Question: i have a little big problem with a project in Bootstrap. I have two files with the same code: ctr+a to select all the code from the original file, ctrl+c to copy it then ctrl+v to paste it in the second file.
I'm currently using Bootstrap 3.
The result is this:

The original file is the one in the bottom half of the image and the copy is the one in the upper half.
Both files are in the same directory. The code is this:
'''
<!DOCTYPE html>
<html lang="en">
<head>
<meta charset="utf-8">
<meta name="viewport" content="width=device-width, initial-scale=1.0">
<meta name="description" content="">
<meta name="author" content="">
<!-- <link rel="shortcut icon" href="../../assets/ico/favicon.png"> -->
<title>Navbar Template for Bootstrap</title>
<!-- Bootstrap core CSS -->
<link href="css/bootstrap.css" rel="stylesheet">
<link href="css/mainhardt.css" rel="stylesheet">
<!-- HTML5 shim and Respond.js IE8 support of HTML5 elements and media queries -->
<!--[if lt IE 9]>
<script src="js/html5shiv.js"></script>
<script src="js/respond.min.js"></script>
<![endif]-->
</head>
<body>
<div class="container">
<!-- Static navbar -->
<div class="navbar navbar-default">
<div class="navbar-header">
<button type="button" class="navbar-toggle" data-toggle="collapse" data-target=".navbar-collapse">
<span class="icon-bar"></span>
<span class="icon-bar"></span>
<span class="icon-bar"></span>
</button>
<a class="navbar-brand" href="#">Associacio d'Amics de Mainhardt</a>
</div>
<div class="navbar-collapse collapse">
<ul class="nav navbar-nav">
<li class="active"><a href="#">Inici</a></li>
<li class="dropdown">
<a href="#" class="dropdown-toggle" data-toggle="dropdown">Publicacions <b class="caret"></b></a>
<ul class="dropdown-menu">
<li><a href="#">Revistes</a></li>
<li><a href="#">Llibres</a></li>
</ul>
</li>
<li><a href="#">Intercanvi</a></li>
<li class="dropdown">
<a href="#" class="dropdown-toggle" data-toggle="dropdown">Jornades d'Estudis Gaspatxers <b class="caret"></b></a>
<ul class="dropdown-menu">
<li><a href="#">I Jornades "El Carlisme a les nostres terres"</a></li>
<li><a href="#">II Jornades "Memories al voltant d'una guerra"</a></li>
<li><a href="#">III Jornades "Retalls de cultura popular"</a></li>
</ul>
</li>
<li class="dropdown">
<a href="#" class="dropdown-toggle" data-toggle="dropdown">Gent d'aci <b class="caret"></b></a>
<ul class="dropdown-menu">
<li><a href="#">Carme Vidal</a></li>
<li><a href="#">Jorge Julve</a></li>
<li><a href="#">Mar de fons</a></li>
</ul>
</li>
<li class="dropdown">
<a href="#" class="dropdown-toggle" data-toggle="dropdown">Exposicions <b class="caret"></b></a>
<ul class="dropdown-menu">
<li><a href="#">Eclipse 1905</a></li>
<li><a href="#">Cara a cara (Carme Vidal & Joan Sanz)</a></li>
</ul>
</li>
</ul>
</div><!--/.nav-collapse -->
</div>
<!-- Main component for a primary marketing message or call to action -->
<div class="jumbotron" style="background-color: #E3F6CE;">
<img class="img-responsive" src="img/LOGO GRANDE.png"/>
</div>
<!-- Carousel -->
<!-- consult Bootstrap docs at
http://twitter.github.com/bootstrap/javascript.html#carousel -->
<div id="this-carousel-id" class="carousel slide">
<div class="carousel-inner">
<div class="item active">
<a href="http://hubblesite.org/gallery/album/entire/pr2006046a/xlarge_web/npp/128/">
<img class="imagen-slider" src="img/slider/desembre2009.jpg" alt="Antennae Galaxies" />
</a>
<div class="carousel-caption">
<p>The Antennae Galaxies</p>
<p><a href="http://hubblesite.org/gallery/album/entire/pr2006046a/xlarge_web/npp/128/">Hubblesite.org &raquo;</a></p>
</div>
</div>
<div class="item">
<a href="http://hubblesite.org/gallery/album/entire/pr2007016e/xlarge_web/npp/128/">
<img class="imagen-slider" src="img/slider/abril2010.jpg" alt="Carina Caterpillar" />
</a>
<div class="carousel-caption">
<p>Carina Nebula: The Caterpillar</p>
<p><a href="http://hubblesite.org/gallery/album/entire/pr2007016e/xlarge_web/npp/128/">Hubblesite.org &raquo;</a></p>
</div>
</div>
<div class="item">
<a href="http://hubblesite.org/gallery/album/entire/pr2003010i/npp/128/">
<img class="imagen-slider" src="img/slider/cartelljornadesgaspatxeres2.jpg" alt="Light Echo" />
</a>
<div class="carousel-caption">
<p>Light Echo From Star V838 Monocerotis</p>
<p><a href="http://hubblesite.org/gallery/album/entire/pr2003010i/npp/128/">Hubblesite.org &raquo;</a></p>
</div>
</div>
<div class="item">
<a href="http://hubblesite.org/gallery/album/entire/pr2006024a/xlarge_web/npp/128/">
<img src="img/ngc5866.jpg" alt="Galaxy NGC5866" />
</a>
<div class="carousel-caption">
<p>Galaxy NGC 5866</p>
<p><a href="http://hubblesite.org/gallery/album/entire/pr2006024a/xlarge_web/npp/128/">Hubblesite.org &raquo;</a></p>
</div>
</div>
</div><!-- .carousel-inner -->
<!-- next and previous controls here
href values must reference the id for this carousel -->
<a class="carousel-control left" href="#this-carousel-id" data-slide="prev">&lsaquo;</a>
<a class="carousel-control right" href="#this-carousel-id" data-slide="next">&rsaquo;</a>
</div><!-- .carousel -->
<!-- end carousel -->
<div class="separador"></div>
<div class="row">
<div class="col-xs-12 col-sm-12 col-md-6 col-lg-4">
<div class="thumbnail">
<img class="img_small" src="img/Main%20trans.png" alt="...">
<div class="caption">
<ul class="nav nav-tabs">
<li class="active"><h2>Qui som?</h2></li>
</ul>
<br>
<p>Cras justo odio, dapibus ac facilisis in, egestas eget quam. Donec id elit non mi porta gravida at eget metus. Nullam id dolor id nibh ultricies vehicula ut id elit.</p>
</div>
</div>
</div>
<div class="col-xs-12 col-sm-12 col-md-6 col-lg-4">
<div class="thumbnail">
<img class="img_small" src="img/Main%20trans.png" alt="...">
<div class="caption">
<ul class="nav nav-tabs">
<li class="active"><h2>Publicacions</h2></li>
</ul>
<br>
<p>Cras justo odio, dapibus ac facilisis in, egestas eget quam. Donec id elit non mi porta gravida at eget metus. Nullam id dolor id nibh ultricies vehicula ut id elit.</p>
</div>
</div>
</div>
<div class="col-xs-12 col-sm-12 col-md-6 col-lg-4">
<div class="thumbnail">
<img class="img_small" src="img/Main%20trans.png" alt="...">
<div class="caption">
<ul class="nav nav-tabs">
<li class="active"><h2>Intercanvi</h2></li>
</ul>
<br>
<p>Cras justo odio, dapibus ac facilisis in, egestas eget quam. Donec id elit non mi porta gravida at eget metus. Nullam id dolor id nibh ultricies vehicula ut id elit.</p>
</div>
</div>
</div>
</div>
<div class="separador"></div>
<div class="row">
<div class="col-xs-12 col-sm-12 col-md-6 col-lg-4">
<div class="thumbnail">
<img class="img_small" src="img/Main%20trans.png" alt="...">
<div class="caption">
<ul class="nav nav-tabs">
<li class="active"><h3>Jornades d'estudis Gaspatxers</h3></li>
</ul>
<br>
<p>Cras justo odio, dapibus ac facilisis in, egestas eget quam. Donec id elit non mi porta gravida at eget metus. Nullam id dolor id nibh ultricies vehicula ut id elit.</p>
</div>
</div>
</div>
<div class="col-xs-12 col-sm-12 col-md-6 col-lg-4">
<div class="thumbnail">
<img class="img_small" src="img/Main%20trans.png" alt="...">
<div class="caption">
<ul class="nav nav-tabs">
<li class="active"><h2>Gent d'aci</h2></li>
</ul>
<br>
<p>Cras justo odio, dapibus ac facilisis in, egestas eget quam. Donec id elit non mi porta gravida at eget metus. Nullam id dolor id nibh ultricies vehicula ut id elit.</p>
</div>
</div>
</div>
<div class="col-xs-12 col-sm-12 col-md-6 col-lg-4">
<div class="thumbnail">
<img class="img_small" src="img/Main%20trans.png" alt="...">
<div class="caption">
<ul class="nav nav-tabs">
<li class="active"><h2>Exposicions</h2></li>
</ul>
<br>
<p>Cras justo odio, dapibus ac facilisis in, egestas eget quam. Donec id elit non mi porta gravida at eget metus. Nullam id dolor id nibh ultricies vehicula ut id elit.</p>
</div>
</div>
</div>
</div>
<div class="separador_grande"></div>
<div class="jumbotron" style="background-color: #333333;">
<div class="row">
<div class="col-xs-12 col-sm-12 col-md-2 col-lg-3 contacte">
<h4>Contacte</h4>
<p class="contacte_info">
<img src="img/contacte.ico"> Associacio d'amics de Mainhardt<br>
<img src="img/mail.ico"> correu@1and1.es<br>
<img src="img/tlf.ico"> tlf contacte<br>
</p>
</div>
<!-- Formulari Contacte
<div class="col-xs-12 col-sm-12 col-md-6 col-lg-6 contacte">
<h2>Formulari de contacte</h2>
<form role="form">
<div class="form-group input-group-sm">
<label for="inputEmail1">Direccio e-mail</label>
<input type="email" class="form-control" id="inputEmail1" placeholder="e-mail">
</div>
<div class="form-group">
<label for="inputName">Nom</label>
<input type="text" class="form-control" id="inputName" placeholder="Nom">
</div>
<div class="form-group">
<label for="inputText">Missatge</label>
<textarea class="form-control" rows="3" id="inputText" placeholder="Missatge"></textarea>
</div>
<button type="submit" class="btn btn-default">Envia</button>
</form>
</div>
Fi Formulari Contacte -->
<div class="col-xs-12 col-sm-12 col-md-9 col-lg-9 contacte">
<ul class="nav navbar-nav contacte_info menu_abajo">
<li><h4>Inici</h4></li>
<li>
<h4>Publicacions</h4>
<ul>
<li>Revistes</li>
<li>Llibres</li>
</ul>
</li>
<li><h4>Intercanvi</h4></li>
<li>
<h4>Jornades Gaspatxeres</h4>
<ul>
<li>I Jornades</li>
<li>II Jornades</li>
<li>II Jornades</li>
</ul>
</li>
<li>
<h4>Gent d'aci</h4>
<ul>
<li>Carme Vidal</li>
<li>Jorge Julve</li>
<li>Mar de fons</li>
</ul>
</li>
<li>
<h4>Exposicions</h4>
<ul>
<li>Eclipse 1905</li>
<li>Cara a Cara</li>
</ul>
</li>
</ul>
</div>
</div>
<div class="separador_grande"></div>
<div class="row">
<div class="col-xs-12 col-sm-12 col-md-12 col-lg-12 contacte">
<p class="contacte_info copyright">Avis legal. Copyright </p>
</div>
</div>
</div>
</div> <!-- /container -->
<!-- Bootstrap core JavaScript
================================================== -->
<!-- Placed at the end of the document so the pages load faster -->
<script src="js/jquery.js"></script>
<script src="js/bootstrap.min.js"></script>
<script src="js/bootstrap-carousel.js"></script>
<script>
$(document).ready(function(){
$('.carousel').carousel({
interval: 4000
});
});
</script>
</body>
</html>
'''
And this is the css with some modifications i made (mainhardt.css)
'''
body
{
font-family: arial,helvetica,sans-serif;
background-color: rgb(255, 252, 229);
}
.container
{
background-color: #E3F6CE;
}
p{
text-align: justify;
}
.img_small
{
max-height: 100px;
max-width: 175px;
}
.contacte
{
color: #999;
}
.contacte_info
{
font-size: 12px;
}
.copyright
{
text-align: center;
}
.menu_abajo li
{
display: inline;
list-style-type: none;
padding-right: 20px;
}
.menu_abajo > li > ul > li
{
display: block;
}
.separador
{
margin-top: 30px;
margin-bottom: 30px;
}
.separador_grande
{
margin: 60px 0 60px 0;
}
.carousel-caption {
position: absolute;
right: 0;
bottom: 0;
left: 0;
padding: 10px 15px 5px;
background: #333333;
background: rgba(0, 0, 0, 0.75);
}
.carousel-caption h4,
.carousel-caption p {
color: #ffffff;
}
.imagen-slider
{
margin: 0 auto 0;
}
.carousel-inner
{
background-image: url(../img/glyphicons-halflings-white.png);
}
'''
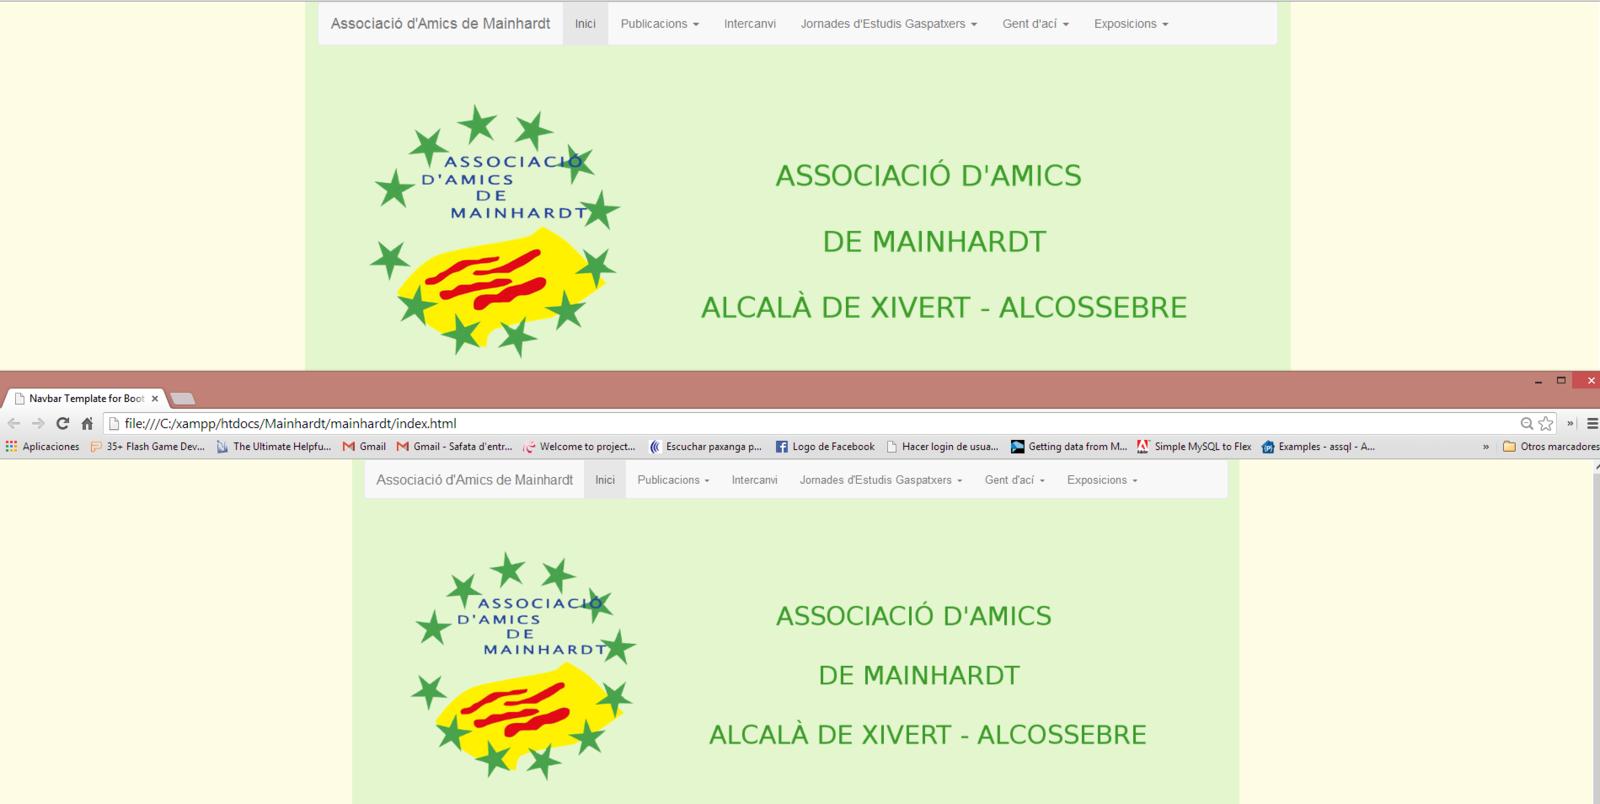
Answer: See the address bar in the second picture. You have zoomed out in the second picture...
Zooming in will solve your problem..